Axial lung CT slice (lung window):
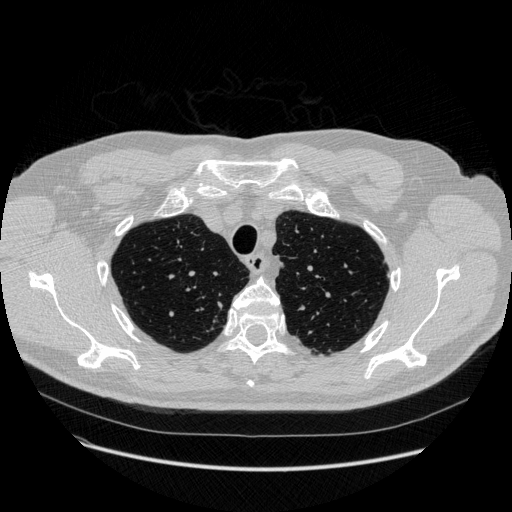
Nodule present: no